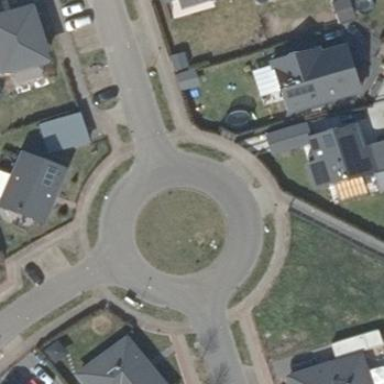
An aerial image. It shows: Residential road with asphalt surface leading up to roundabout.